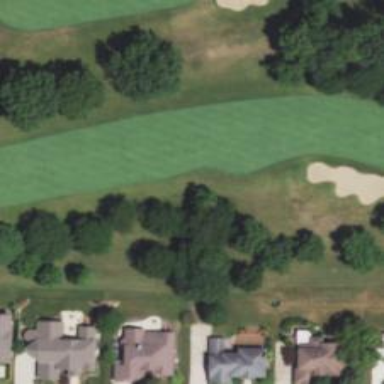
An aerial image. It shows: Golf hole.